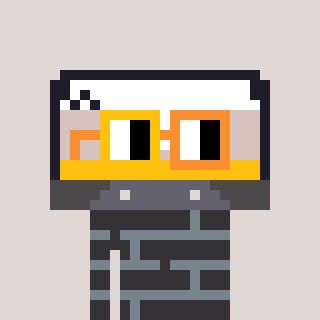
a pixel art character with square yellow and orange glasses, a cassette tape-shaped head and a grayscale-colored body on a warm background